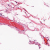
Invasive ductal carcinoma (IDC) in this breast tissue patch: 0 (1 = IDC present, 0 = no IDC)